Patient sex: M
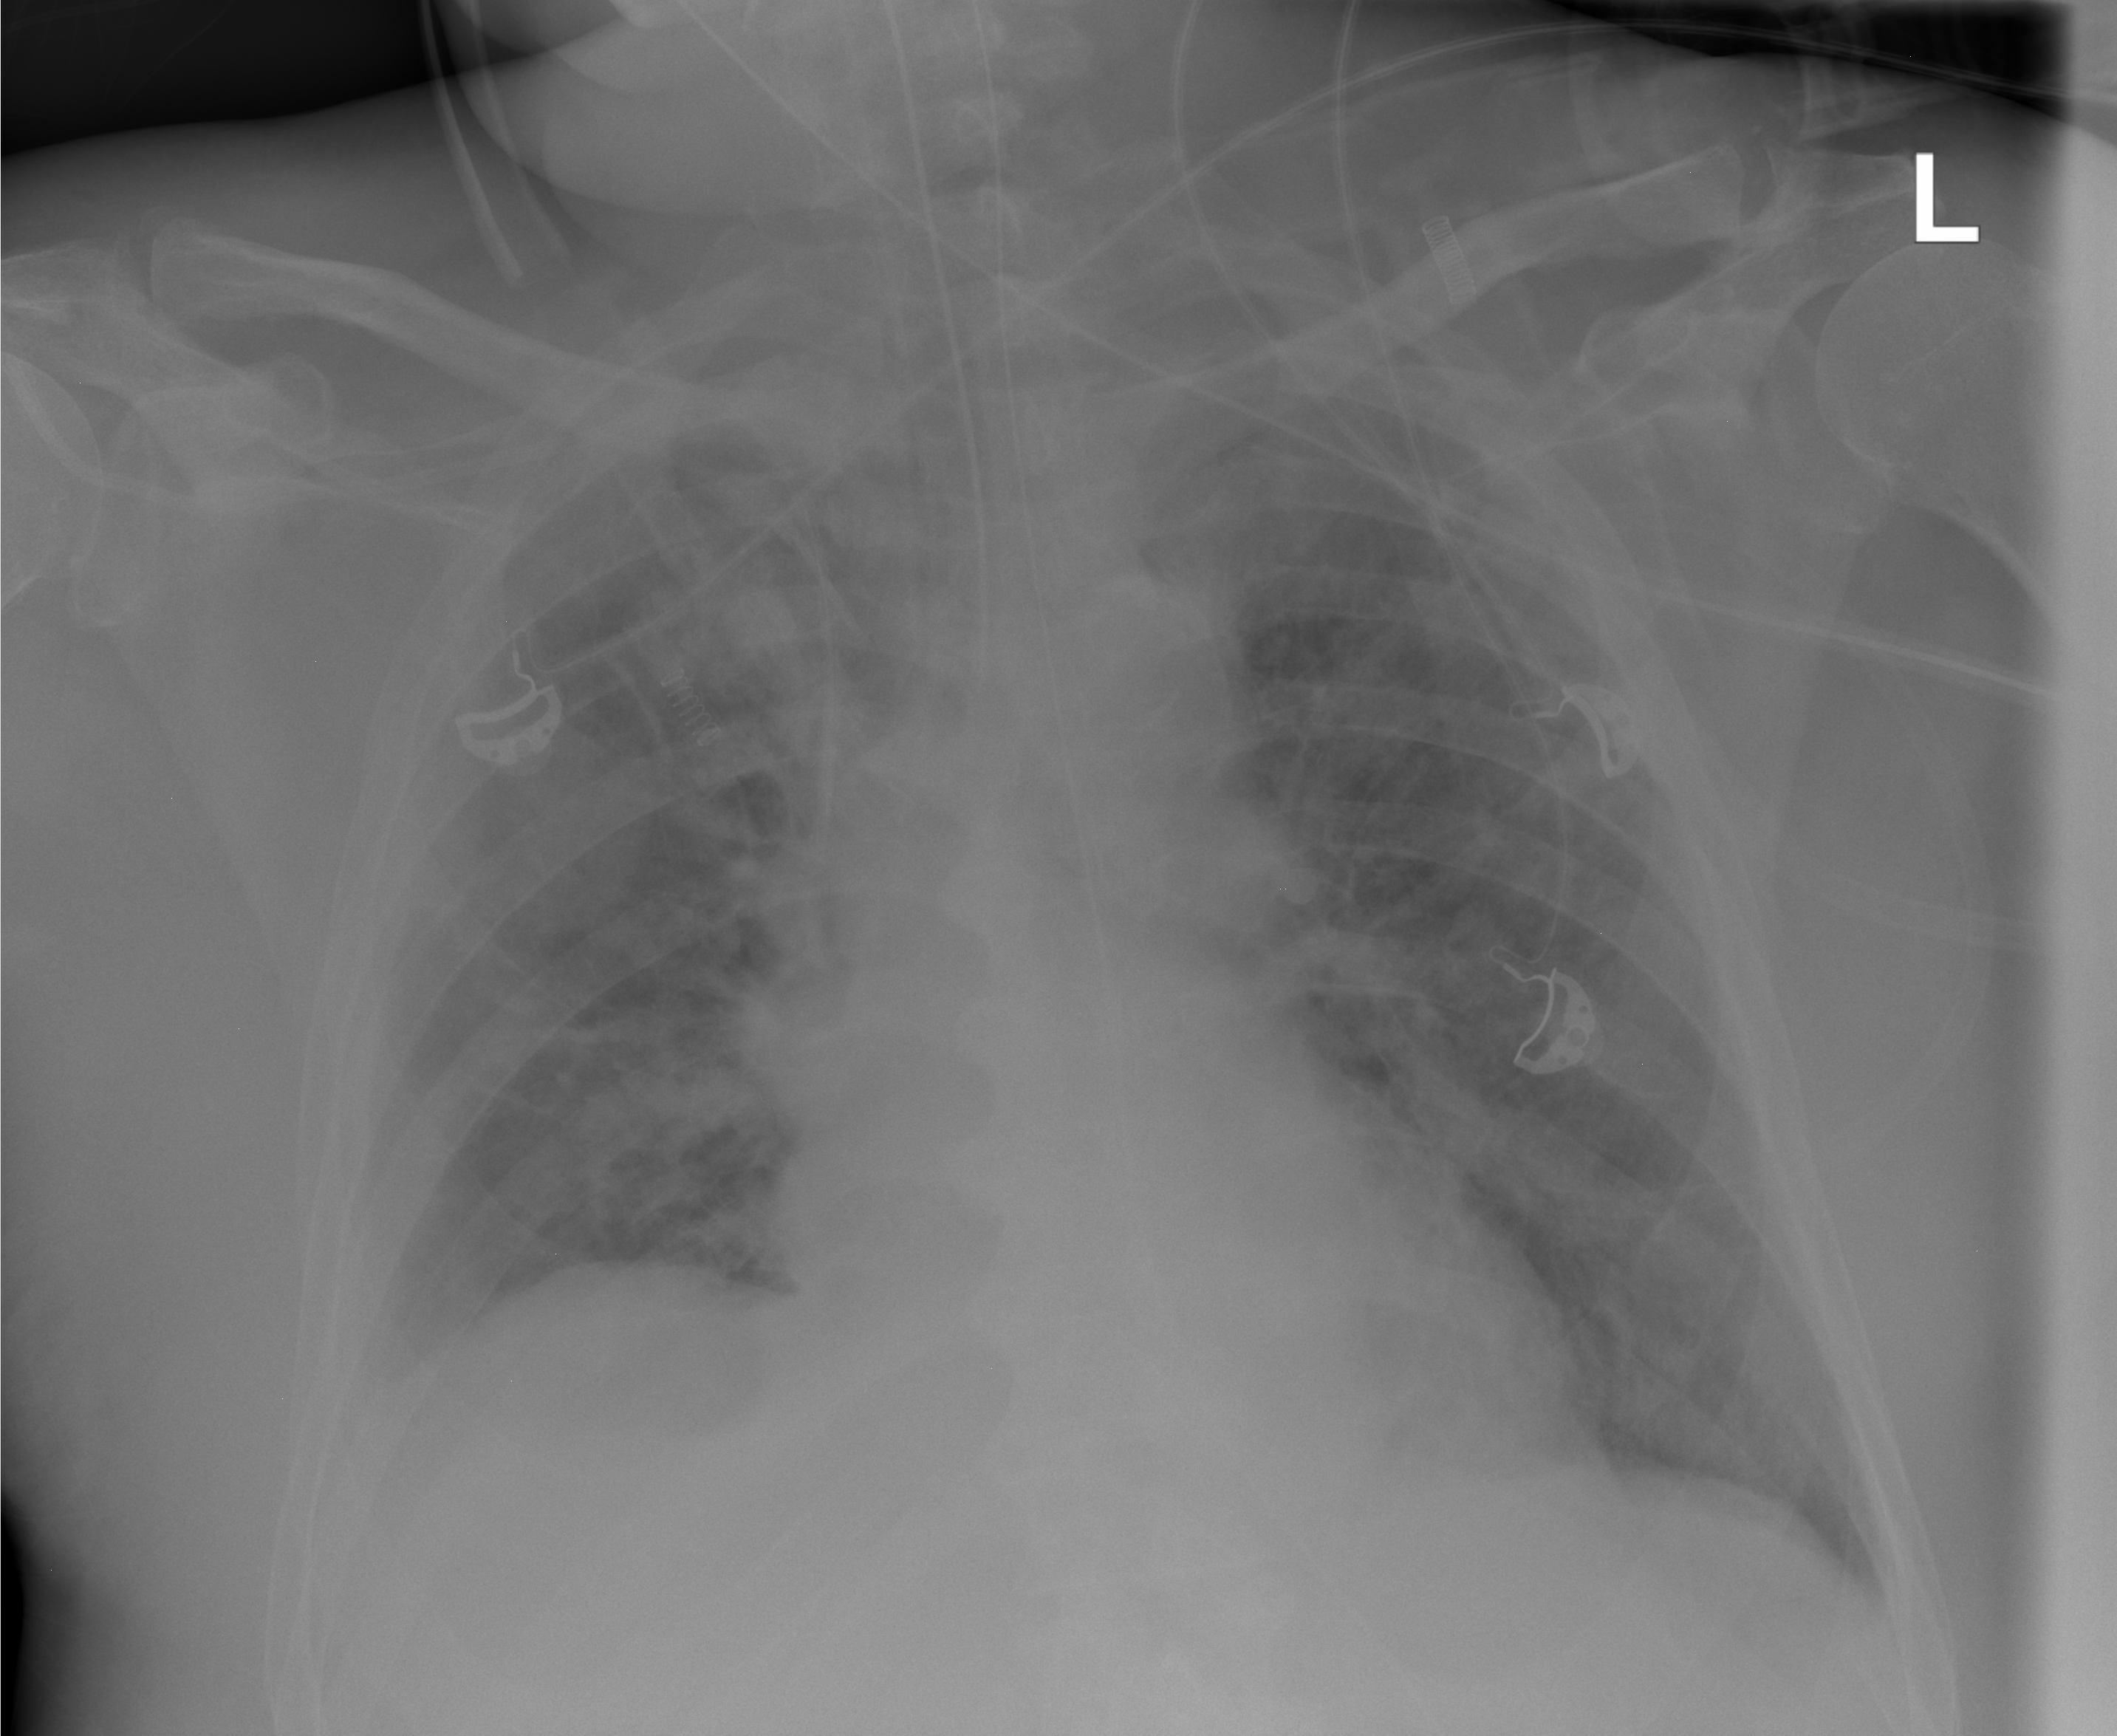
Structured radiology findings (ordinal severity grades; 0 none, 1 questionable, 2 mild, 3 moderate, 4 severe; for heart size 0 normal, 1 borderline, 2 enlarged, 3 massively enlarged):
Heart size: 0
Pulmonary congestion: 2
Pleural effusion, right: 0
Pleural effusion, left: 0
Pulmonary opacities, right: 2
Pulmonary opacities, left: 0
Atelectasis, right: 0
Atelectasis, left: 0